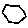
Label: hexagon